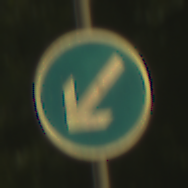
Verkehrszeichen: VorgeschriebeneVorbeifahrtLinks
Umgebung: Outdoor, Nature
Tageszeit: SunriseSunset
Wetter: PartlyCloudy
Licht: Natural
Jahreszeit: NotSpecified
Kontrast: HighContrast